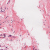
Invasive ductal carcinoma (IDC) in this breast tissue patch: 0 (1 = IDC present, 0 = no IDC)